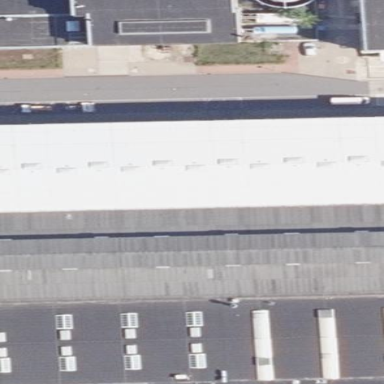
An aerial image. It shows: Industrial building.